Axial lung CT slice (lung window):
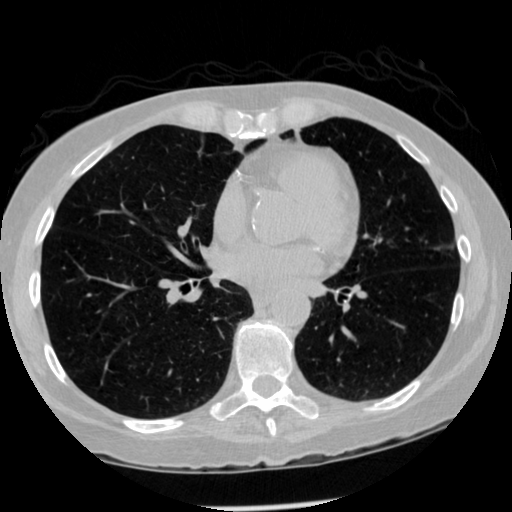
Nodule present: no